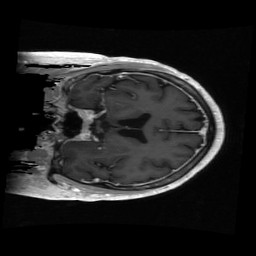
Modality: T1w
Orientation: coronal
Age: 68
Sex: male
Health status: ill